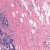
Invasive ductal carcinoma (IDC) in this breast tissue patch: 0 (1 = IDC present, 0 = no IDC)